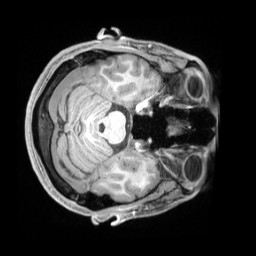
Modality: T1w
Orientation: axial
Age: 25
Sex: male
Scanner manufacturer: siemens
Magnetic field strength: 3 T
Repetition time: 2.2 s
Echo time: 0.00218 s